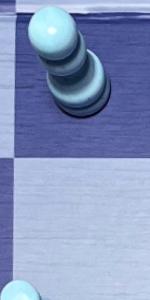
Label: Empty